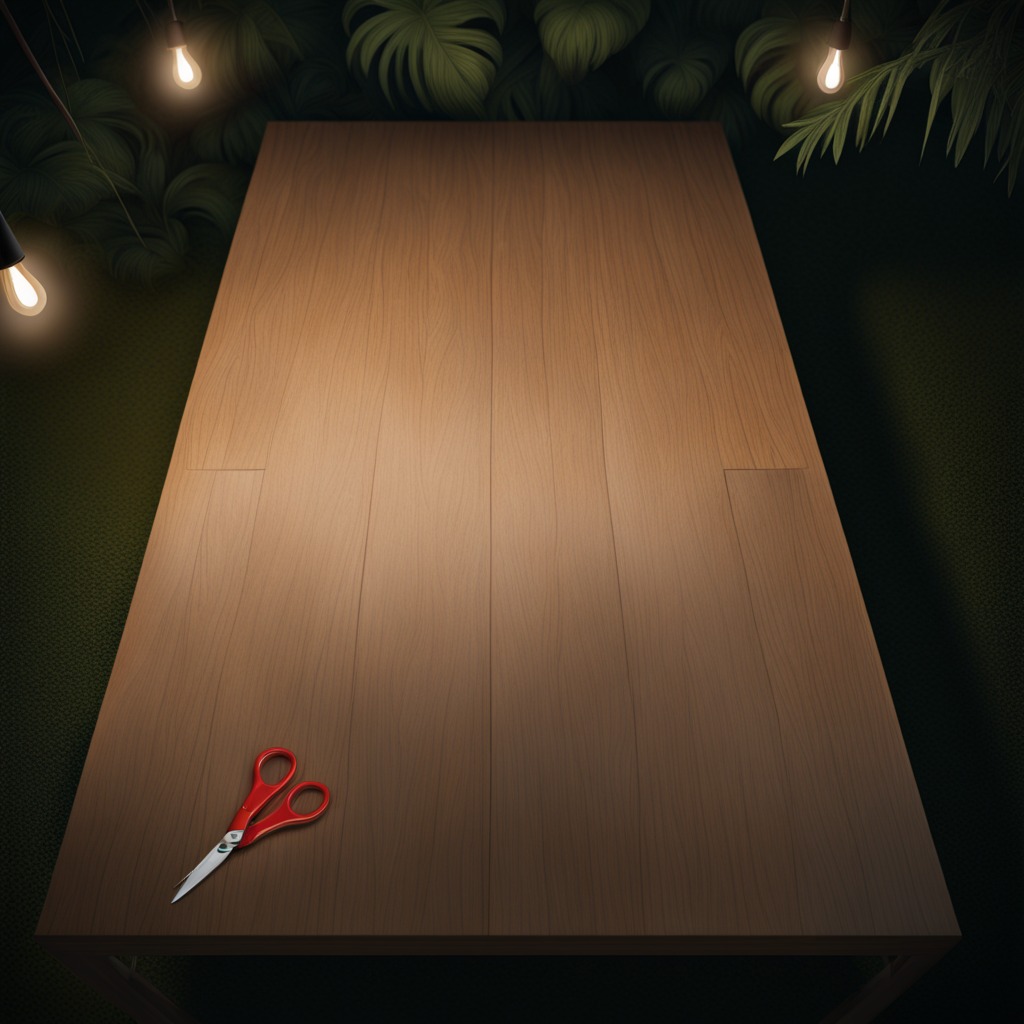
A scissor lies on the wooden table inside a jungle field workshop tent at night.